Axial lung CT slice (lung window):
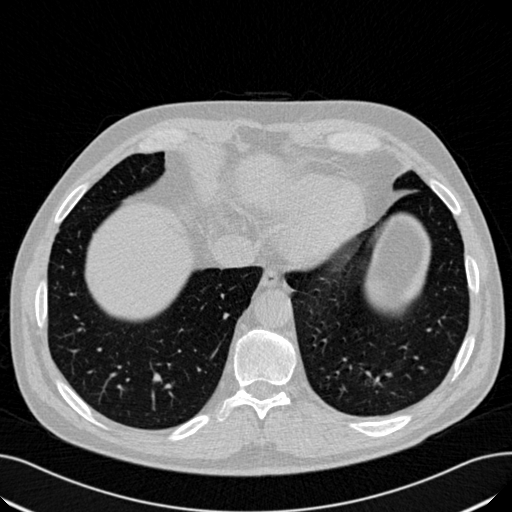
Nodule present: no